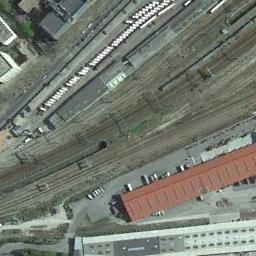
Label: railway